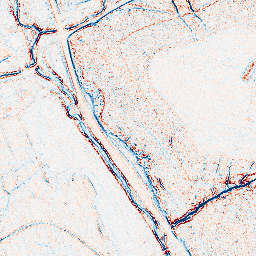
Category: edge_preserving
Decomposition family: bilateral
Decomposition parameters: d: 5
sigma_color: 25
sigma_space: 50
Upsampling method: bicubic_16x
Upsampling parameters: scale: 16
Upsampling scale: 16